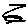
Label: zigzag